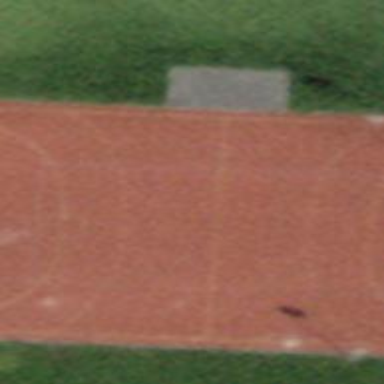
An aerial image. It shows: Soccer pitch designated for leisure and sports activities.